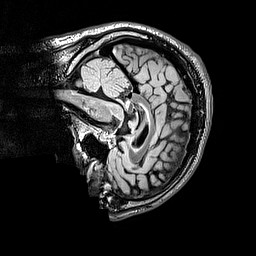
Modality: FLAIR
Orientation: sagittal
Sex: male
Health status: ill
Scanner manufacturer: siemens
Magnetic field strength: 3 T
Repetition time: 5 s
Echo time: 0.388 s